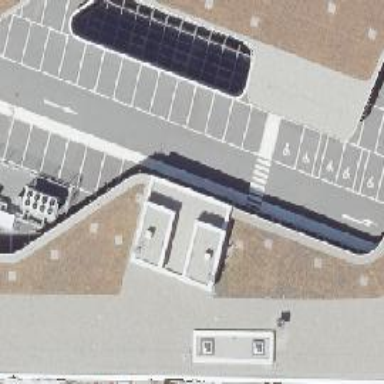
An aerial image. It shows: Clothing store.